Question: I want a list with multiple columns in each row. The row also can consist the image. I am able to get the values from store. But unable to display them in a proper way. i need the view like below:

Please help.
Thanks in advance
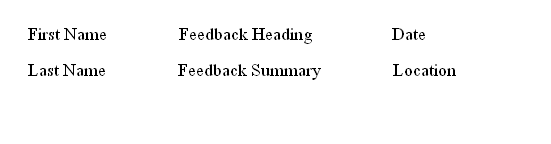
Answer: The following is how I do it. Create a view for the list as seen below.
Not sure how you are creating your views so add extra code if your still having trouble.
'''
Ext.define('AppName.view.CustomList', {
extend: 'Ext.List',
xtype: 'customlist',
config: {
store: 'StoreName',
itemTpl: Ext.create('Ext.XTemplate',
'<div style="float:left; width: 50%">{Column1Name}</div>',
'<div style="float:left; width: 50%">{Column2Name}</div>',
'<div style="clear:both"></div>'
)
}
});
'''
EDIT: the following is an update that would be the layout you could use. It should be close, you may need to clear:both another place and I am sure this could be cleaner but I am just giving you something to work with.
'''
itemTpl: Ext.create('Ext.XTemplate',
'<div>',
'<div style="float:left; width: 30%">{firstName}</div>',
'<div style="float:left; width: 40%">{feedbackHeading}</div>',
'<div style="float:left; width: 30%">{date}</div>',
'</div>',
'<div>',
'<div style="float:left; width: 30%">{lastName}</div>',
'<div style="float:left; width: 40%">{feedbackSummary}</div>',
'<div style="float:left; width: 30%">{location}</div>',
'</div>',
'<div style="clear:both"></div>'
)
'''